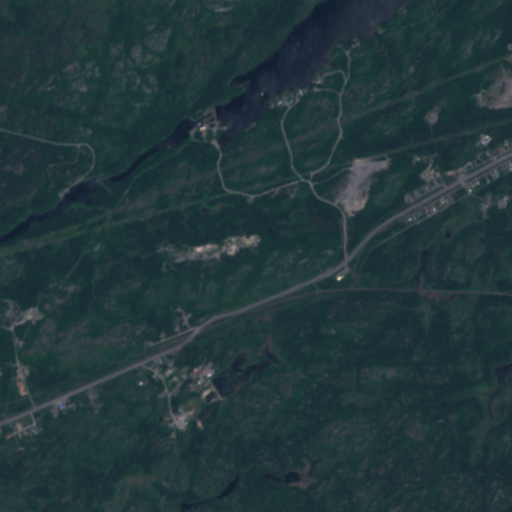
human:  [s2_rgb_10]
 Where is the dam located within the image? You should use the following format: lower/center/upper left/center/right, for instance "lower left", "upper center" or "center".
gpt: The dam is located in the upper center of the image.
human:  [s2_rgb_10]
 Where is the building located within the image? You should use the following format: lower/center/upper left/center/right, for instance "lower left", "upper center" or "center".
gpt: There is no building in the image.